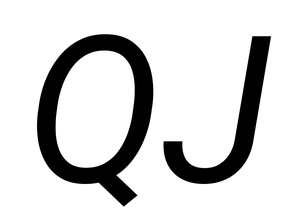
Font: Roboto-Italic_Italic